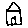
Label: house